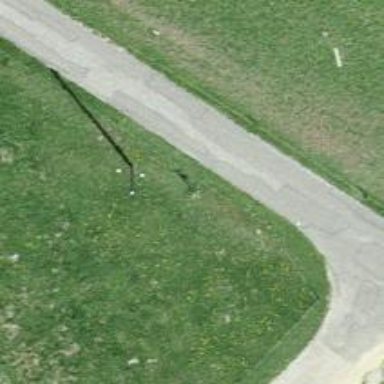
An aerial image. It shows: Path.